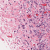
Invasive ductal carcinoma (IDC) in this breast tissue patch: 1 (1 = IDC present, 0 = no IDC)